Field crop: maize
Growth stage: 2
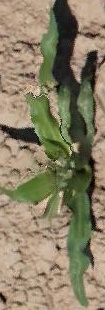
Species: maize